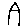
Label: house